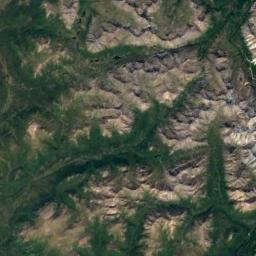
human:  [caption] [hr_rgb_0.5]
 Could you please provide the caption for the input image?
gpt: There is a cliff in the mountains .

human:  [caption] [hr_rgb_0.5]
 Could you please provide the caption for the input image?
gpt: The mountain is full of bare land with lines of green plants .

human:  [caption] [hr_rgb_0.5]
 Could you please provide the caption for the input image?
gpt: The folded mountain consists of some ridges and valleys and is covered with some vegetation .

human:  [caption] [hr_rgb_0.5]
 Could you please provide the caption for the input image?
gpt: There is the mountain of uneven .

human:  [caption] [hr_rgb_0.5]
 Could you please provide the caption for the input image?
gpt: There are some green ravines on the brown mountain .